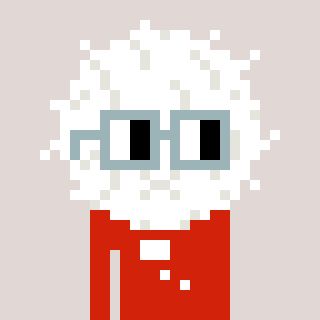
a pixel art character with square dark gray glasses, a cottonball-shaped head and a red-colored body on a warm background